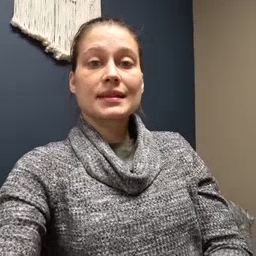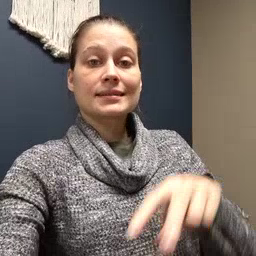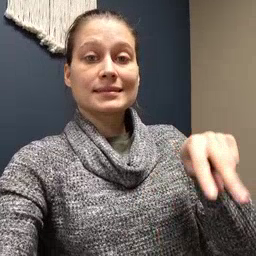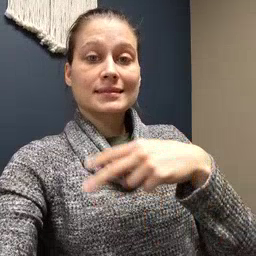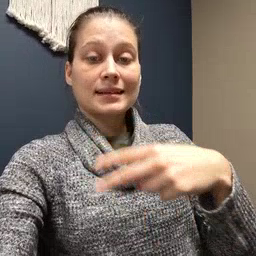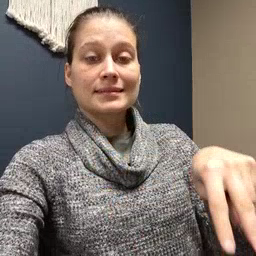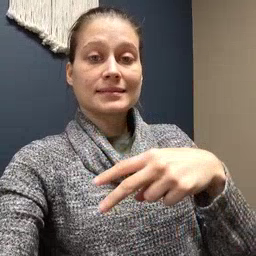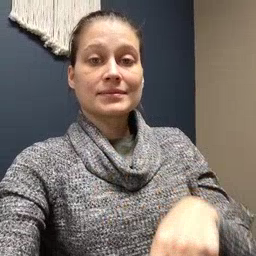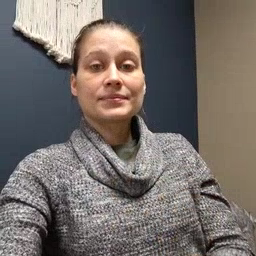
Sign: dance